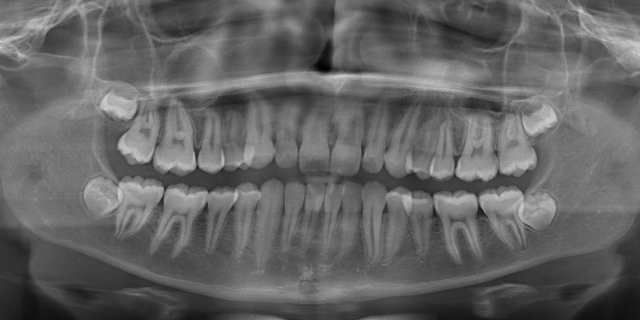
adult